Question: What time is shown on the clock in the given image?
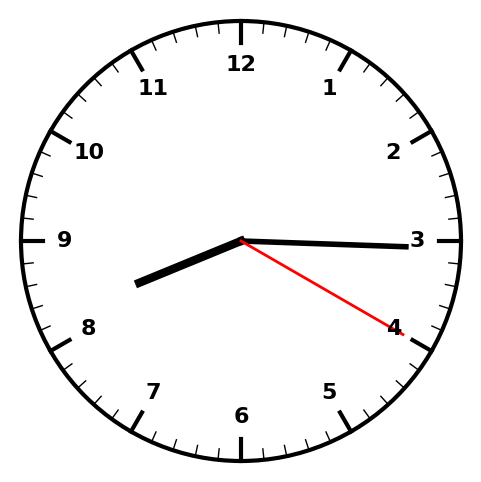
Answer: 08:15:20